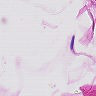
Metastatic tissue present: no